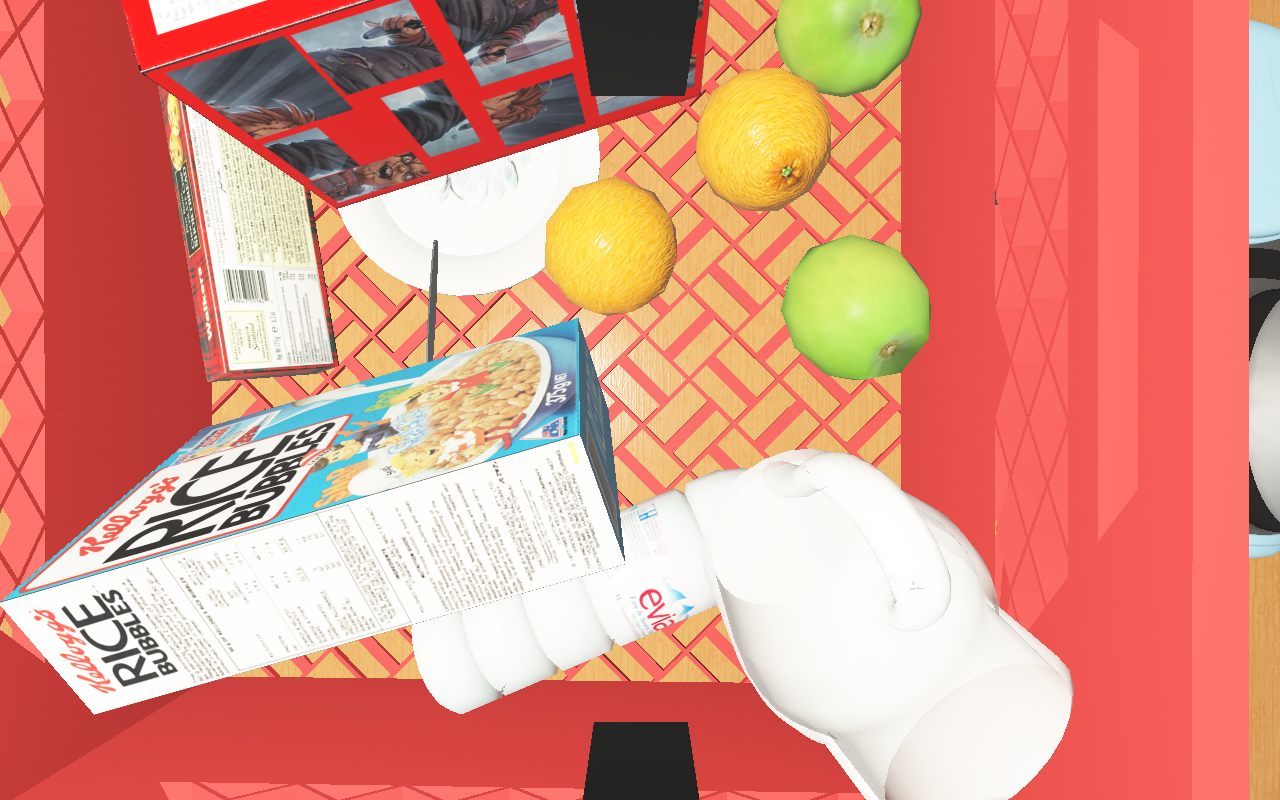
Objects in the scene:
carafe
water bottle
apple
apple
orange
orange
spoon
plate
glass
wineglass
jam jar
biscuit box